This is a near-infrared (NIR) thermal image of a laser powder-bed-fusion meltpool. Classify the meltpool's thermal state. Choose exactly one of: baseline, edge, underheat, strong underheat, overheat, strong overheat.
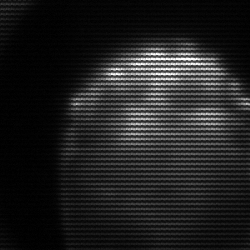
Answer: edge